Question: Hello i have such layout and i don't understand how to add static header with photo and text
to Navigation Drawler. Any example? Thanks
like this one

'''
<android.support.v4.widget.DrawerLayout
xmlns:android="http://schemas.android.com/apk/res/android"
android:id="@+id/drawer_layout"
android:layout_width="match_parent"
android:layout_height="match_parent">
<!-- As the main content view, the view below consumes the entire
space available using match_parent in both dimensions. -->
<FrameLayout
android:id="@+id/content_frame"
android:layout_width="match_parent"
android:layout_height="match_parent" />
<ListView
android:id="@+id/left_drawer"
android:layout_width="240dp"
android:layout_height="match_parent"
android:layout_gravity="start"
android:choiceMode="singleChoice"
android:divider="#9d9d9d"
android:dividerHeight="1dp"
android:background="#252525" />
'''
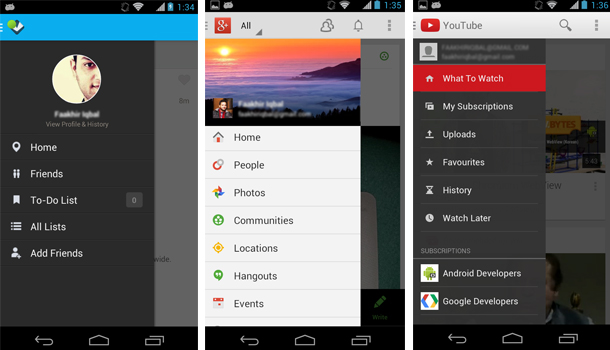
Answer: It's actually not as simple as suggests. If you're going straight off the example provided by Google, you need to let the 'DrawerLayout' know what its content is by changing 'DrawerLayout.isDrawerOpen' and 'DrawerLayout.closeDrawer' to the 'View' your 'ListView' is wrapped in, otherwise you're going to throw a 'ClassCastException' because the 'LayoutParams' won't match up.
So, to make a static header, you could do somehting like:
'''
<android.support.v4.widget.DrawerLayout xmlns:android="http://schemas.android.com/apk/res/android"
android:id="@+id/drawer_layout"
android:layout_width="match_parent"
android:layout_height="match_parent" >
<FrameLayout
android:id="@+id/content_frame"
android:layout_width="match_parent"
android:layout_height="match_parent" />
<LinearLayout
android:id="@+id/drawer_content"
android:layout_width="240dp"
android:layout_height="match_parent"
android:layout_gravity="start"
android:orientation="vertical" >
<ImageView
android:id="@android:id/icon"
android:layout_width="match_parent"
android:layout_height="200dp"
android:contentDescription="@null"
android:scaleType="centerCrop" />
<ListView
android:id="@+id/left_drawer"
android:layout_width="match_parent"
android:layout_height="match_parent"
android:background="#111"
android:choiceMode="singleChoice"
android:divider="@android:color/transparent"
android:dividerHeight="0dp" />
</LinearLayout>
</android.support.v4.widget.DrawerLayout>
'''
Then reference 'R.id.drawer_content' when using the methods I listed above.